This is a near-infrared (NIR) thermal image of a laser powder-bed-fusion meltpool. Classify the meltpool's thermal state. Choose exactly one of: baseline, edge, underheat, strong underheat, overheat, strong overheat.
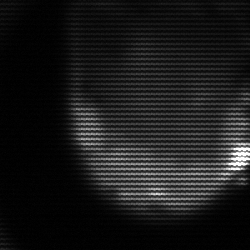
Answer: edge